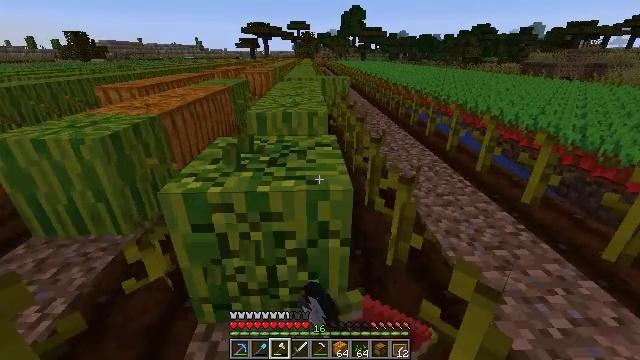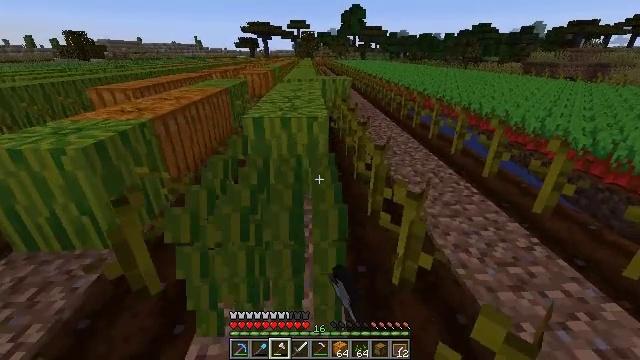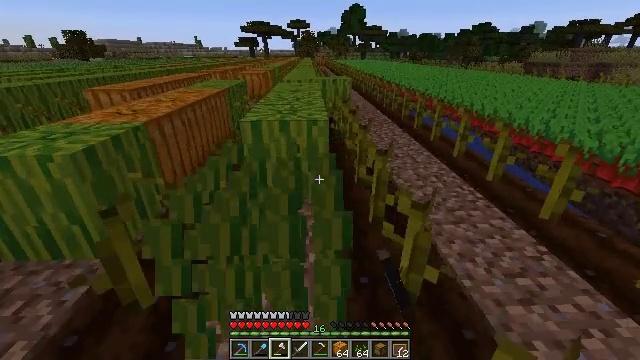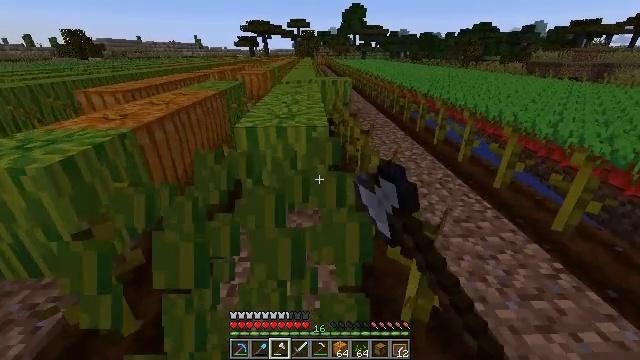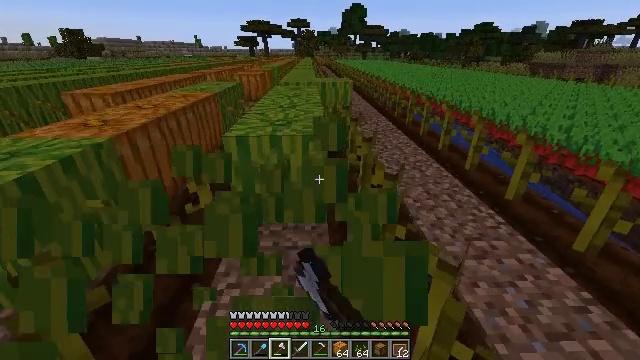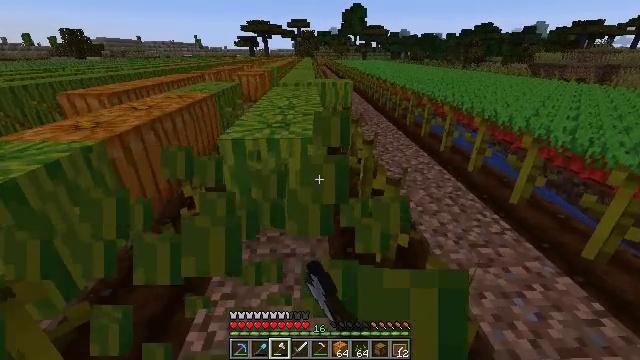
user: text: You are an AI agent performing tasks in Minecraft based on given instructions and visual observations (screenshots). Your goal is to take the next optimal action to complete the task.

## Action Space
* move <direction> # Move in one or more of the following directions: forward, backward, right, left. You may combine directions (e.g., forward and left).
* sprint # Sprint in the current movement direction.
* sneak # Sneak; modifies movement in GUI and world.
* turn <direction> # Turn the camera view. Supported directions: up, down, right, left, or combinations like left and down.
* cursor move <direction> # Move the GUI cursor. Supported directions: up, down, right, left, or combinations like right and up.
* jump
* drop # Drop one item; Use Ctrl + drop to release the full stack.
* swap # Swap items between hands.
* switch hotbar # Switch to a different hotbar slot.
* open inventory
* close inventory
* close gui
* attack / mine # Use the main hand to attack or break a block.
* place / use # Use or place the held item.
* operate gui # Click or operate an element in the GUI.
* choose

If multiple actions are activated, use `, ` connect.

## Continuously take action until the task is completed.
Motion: motion action
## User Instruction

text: Use right equipment to gather melon.
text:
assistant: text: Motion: move forward, attack / mine
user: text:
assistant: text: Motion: move forward, attack / mine
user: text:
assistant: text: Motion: move forward, attack / mine
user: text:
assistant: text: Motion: move forward, attack / mine
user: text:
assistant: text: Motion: move forward, attack / mine
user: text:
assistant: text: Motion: attack / mine